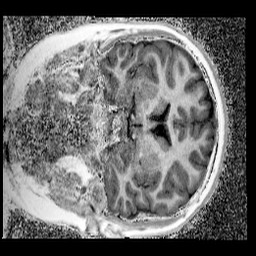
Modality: UNIT1_denoised
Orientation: coronal
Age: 11
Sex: male
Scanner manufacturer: siemens
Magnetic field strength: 3 T
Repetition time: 4 s
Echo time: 0.00299 s